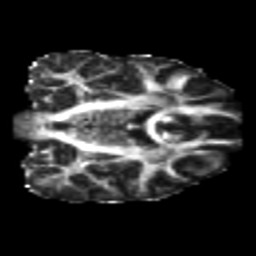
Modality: FA
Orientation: coronal
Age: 23
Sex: female
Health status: healthy
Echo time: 0.074 s